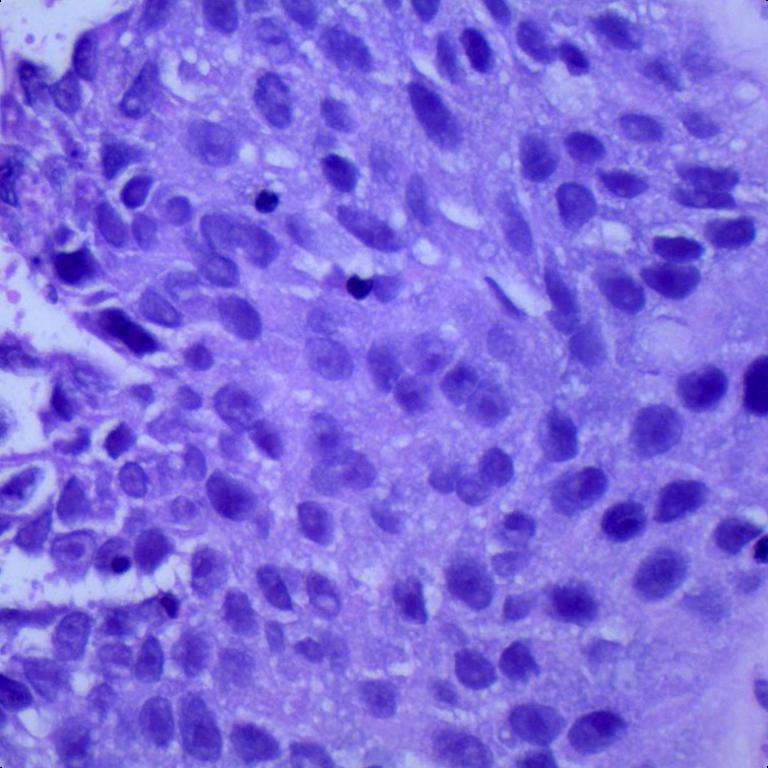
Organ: lung
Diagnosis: squamous carcinomas